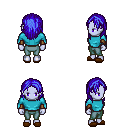
a pixel art fantasy rpg character, female body template, dark elf, purple skin, teal long-sleeve shirt, teal pants, blue long hairstyle, cloth bracers, brown slippers, four views (front, back, left, right), 2x2 character sprite sheet, small pixel art, hard edges, no anti-aliasing